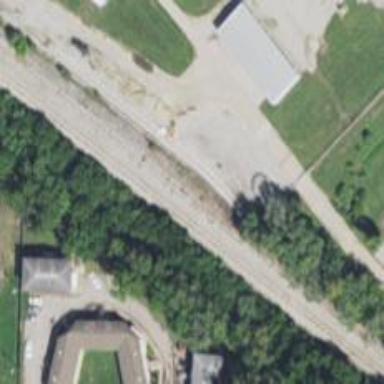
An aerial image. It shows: Abandoned railway spur.